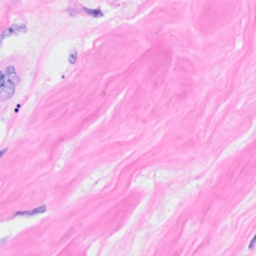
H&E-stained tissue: Breast